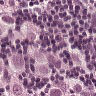
Metastatic tissue present: yes